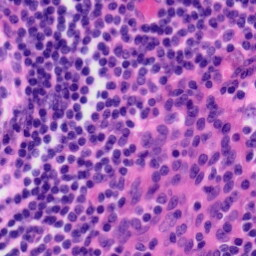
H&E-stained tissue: Tonsil